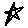
Label: star